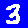
Digit: 3